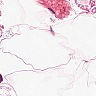
Metastatic tissue present: no